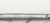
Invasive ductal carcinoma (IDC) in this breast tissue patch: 0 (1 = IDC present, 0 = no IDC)